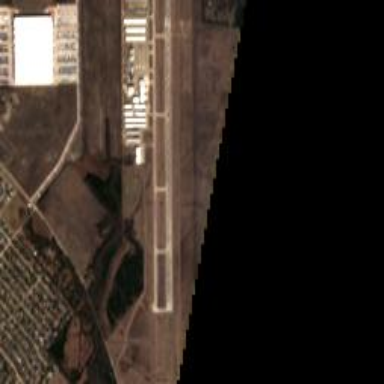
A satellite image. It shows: Fence around aerodrome.